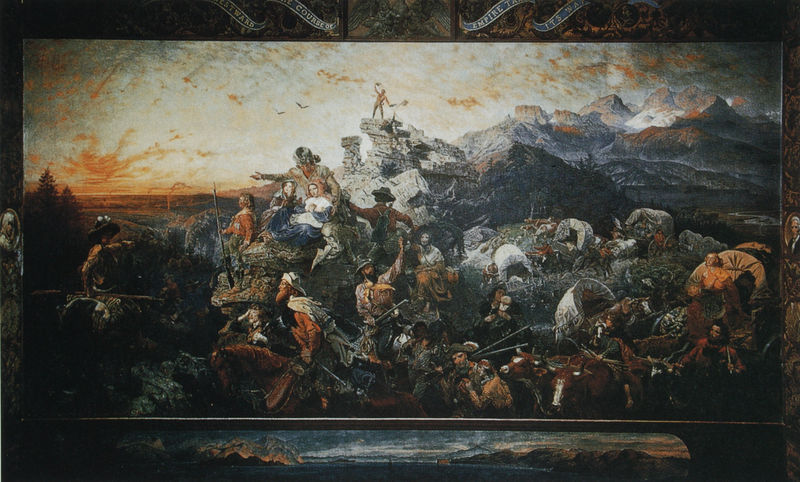
Titel: Westward the Course of Empire Takes Its Way (Westward Ho!)
Künstler: Emanuel Leutze
Standort: Washington, D.C.
Institution: United States Capitol
Schlagwörter: berg, blau, dunkel, felsen, feuer, gemälde, hand, himmel, kampf, mann, meer, vogel, wasser, weiß, wolken, bäume, frauen, gelb, landschaft, menschen, ocker, abend, braun, frankreich, grau, hintergrund, hut, hüte, kleid, licht, männer, orange, schwarz, straße, vordergrund, ausblick, eis, rot, schnee, tiere, wolke, beige, malerei, muster, bart, bärte, bibel, rahmen, stein, ferne, horizont, hügel, kühe, morgen, sonnenaufgang, vögel, sonne, wole, figur, personen, karren, pferd, pferde, chaos, stab, gepäck, berge, fels, gebirge, gipfel, gletscher, zug, sonnenuntergang, kuh, amerika, kutsche, kutschen, wagen, angst, franzosen, krieg, querformat, schiffbruch, schlacht, trümmer, untergang, soldaten, weiber, stimmung, zeigen, abendrot, flucht, rothaarig, rinder, rechteck, bewaffnet, revolution, schwerter, waffen, durcheinander, gemetzel, stöcke, tote, beschriftung, wirr, wägen, gewehr, reise, mittelalter, krieger, nadelbäume, predigt, lanzen, auen, planwagen, felsvorsprung, usa, gewehre, empire, auswanderer, jubel, treck, ochsen, stier, schlagen, köcher, fackel, familien, gebierge, gestrandet, leiterwagen, ziel, pferdewagen, dokumentation, spruchband, schriftband, indianer, siedler, tross, büffel, plane, vignette, kamp, bataille, fresque, gewoge, einwanderer, zeil, trapper, südafrika, glorifizieren, rocky mountains, sumzug, trck, ühe, wildwest, go west, ser, goldrish, goldrush, 18. jahrhundert, wiel, kuinen, untergan, bäube, emire